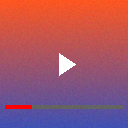
Screen state: on